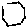
Label: hexagon